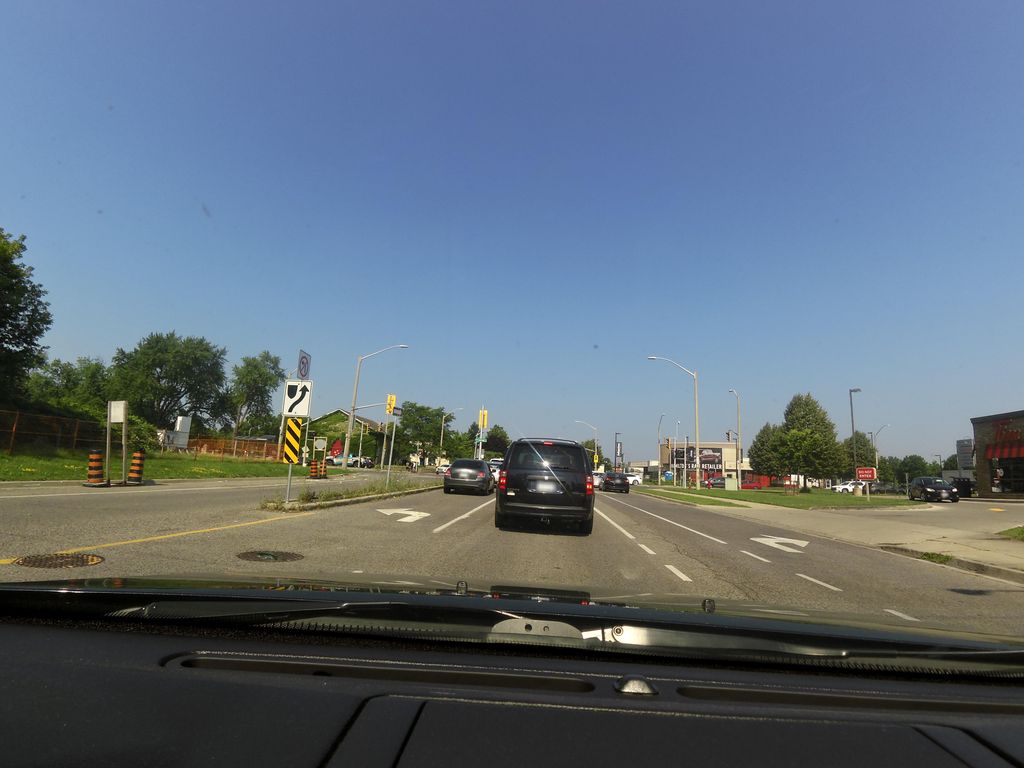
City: hamilton